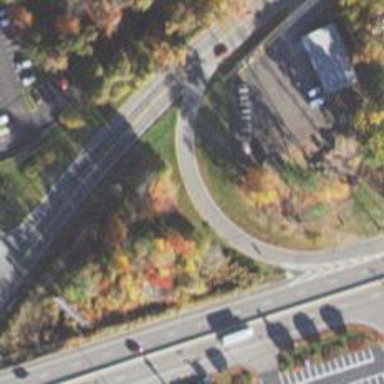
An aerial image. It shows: Asphalt trunk link road.